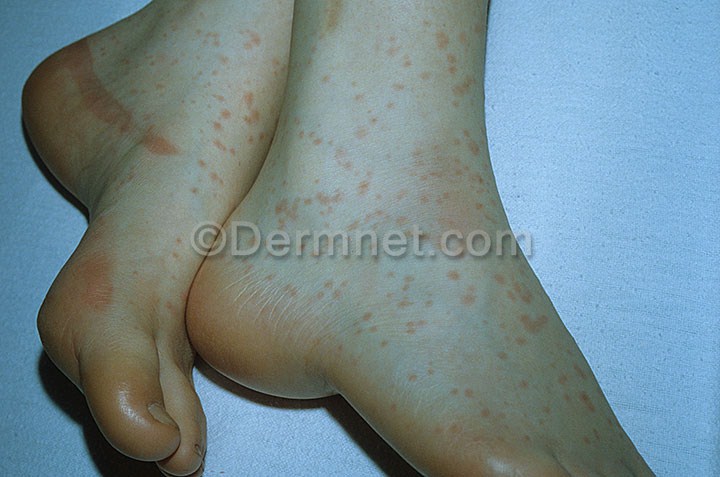
Disease: Cellulitis Impetigo and other Bacterial Infections